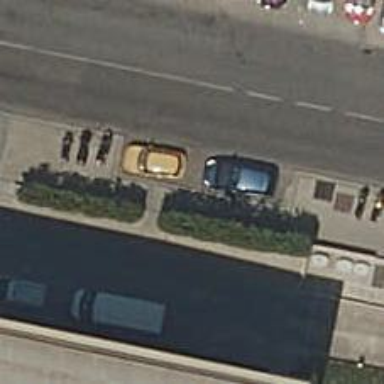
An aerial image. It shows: Motorcycle parking facility.